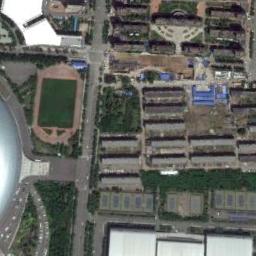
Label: ground_track_field